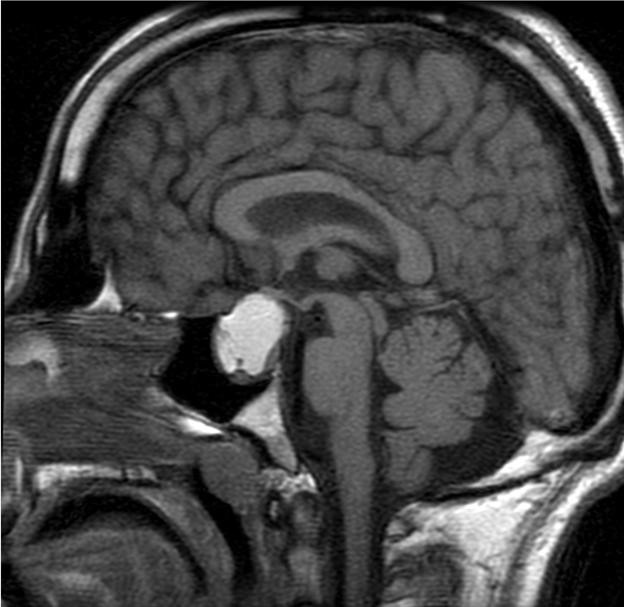
Label: pituitary